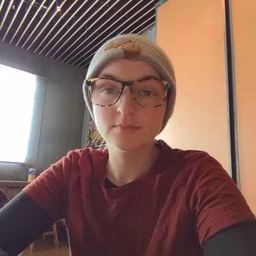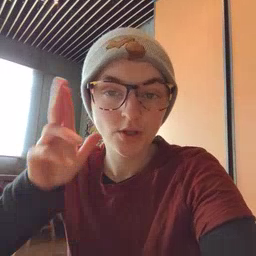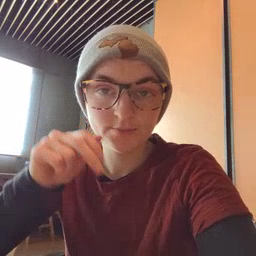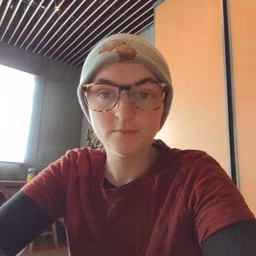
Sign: horse